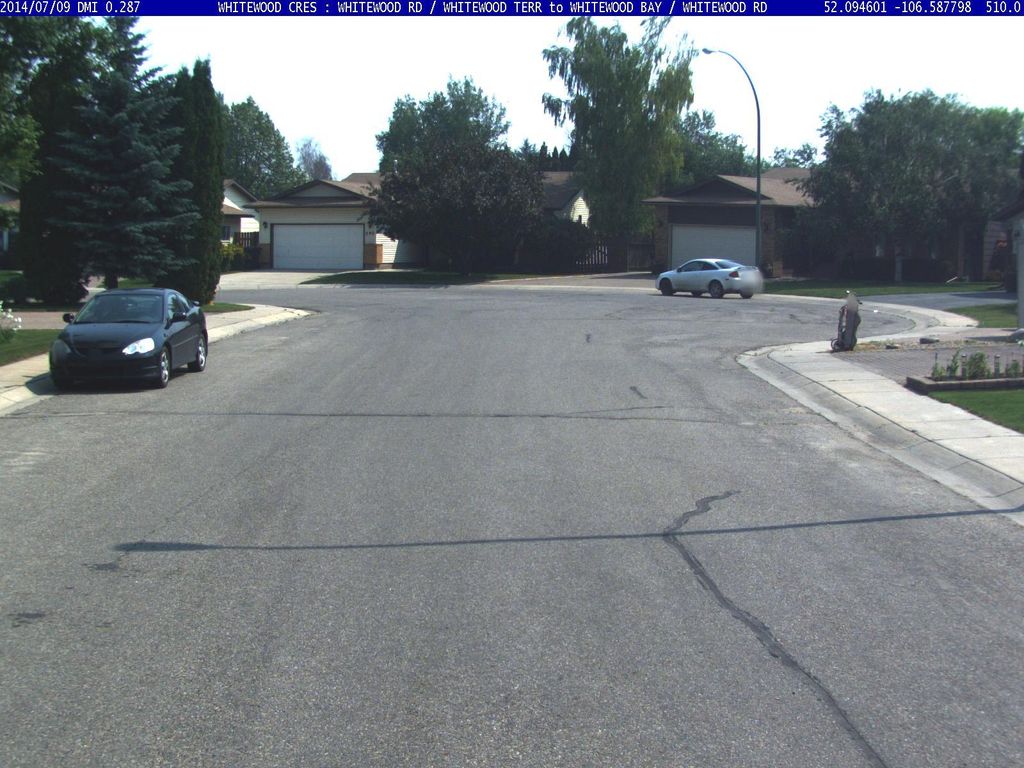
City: saskatoon